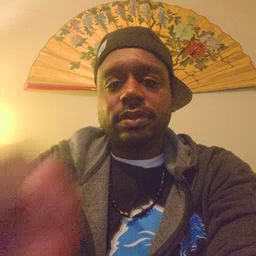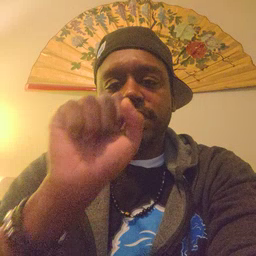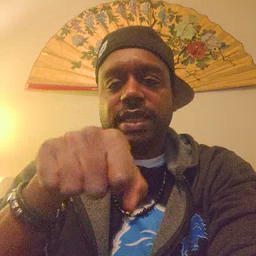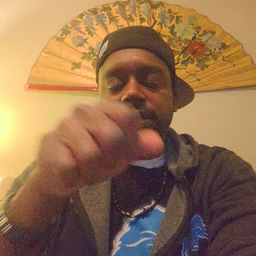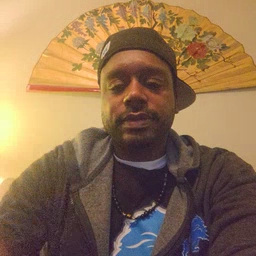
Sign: yes